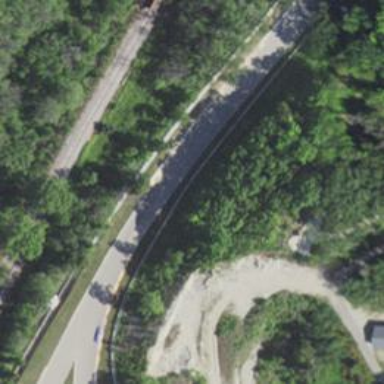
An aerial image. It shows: Raceway road.